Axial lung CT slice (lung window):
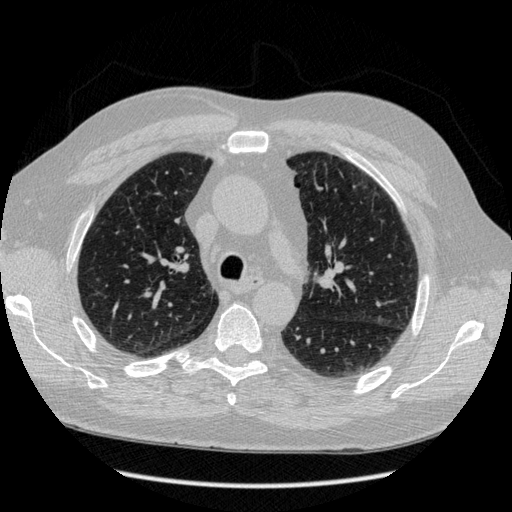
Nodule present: no